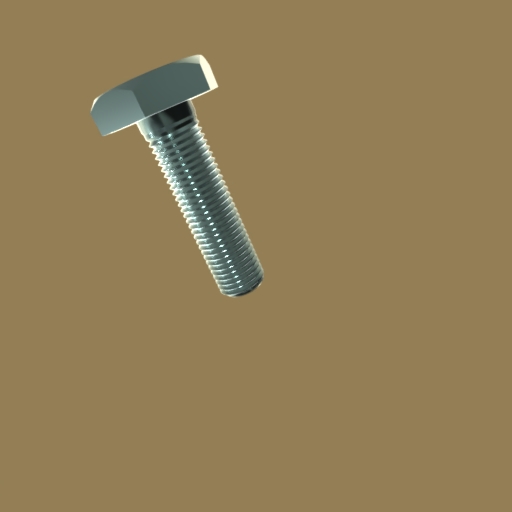
Label: bolt